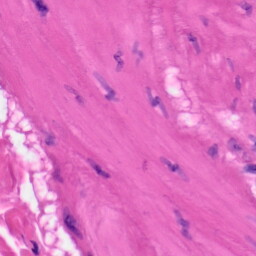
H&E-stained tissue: Skin